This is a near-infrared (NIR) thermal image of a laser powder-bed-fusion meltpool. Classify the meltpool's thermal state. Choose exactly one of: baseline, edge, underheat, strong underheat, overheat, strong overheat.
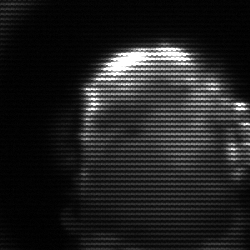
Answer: baseline